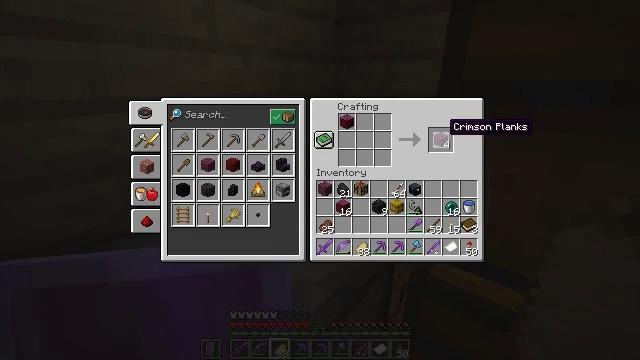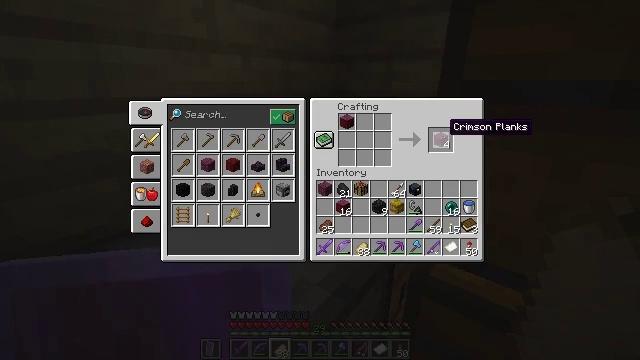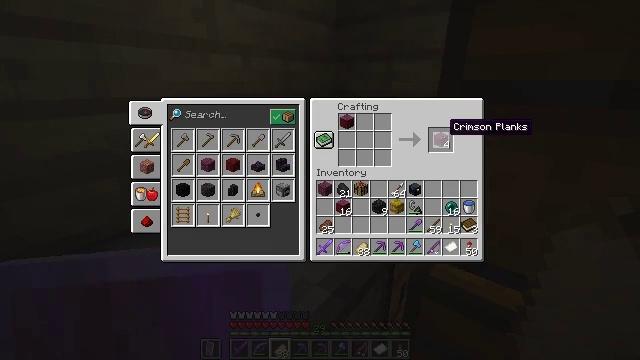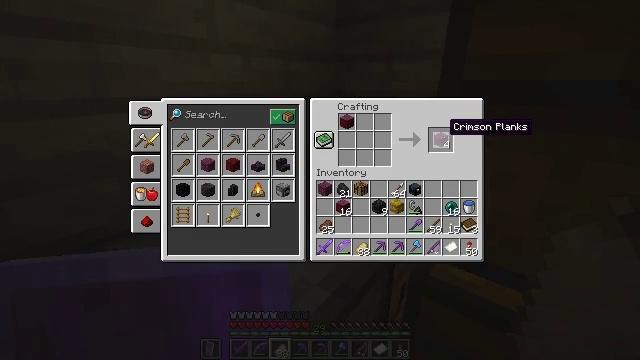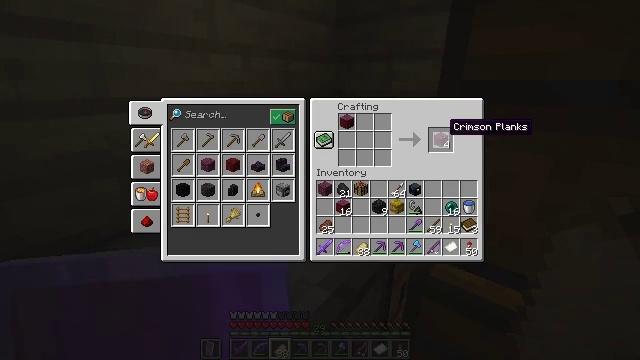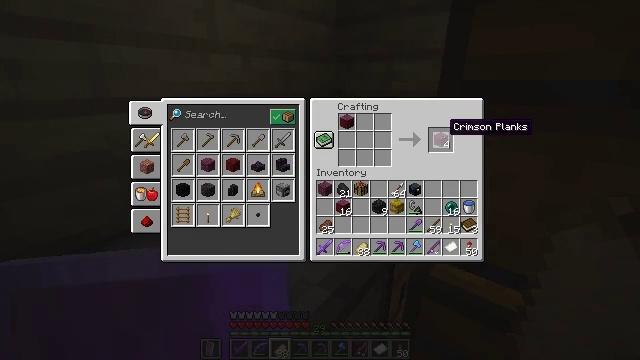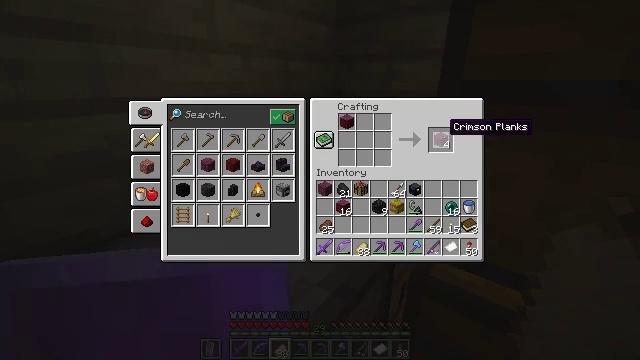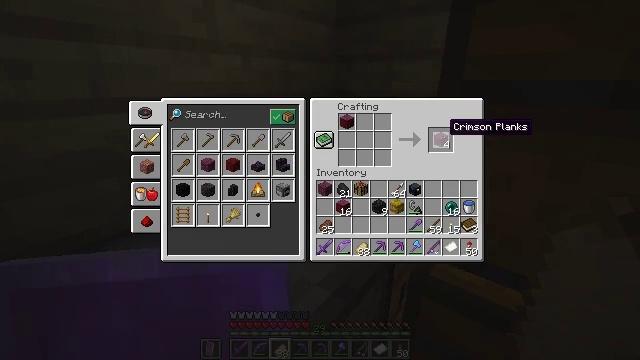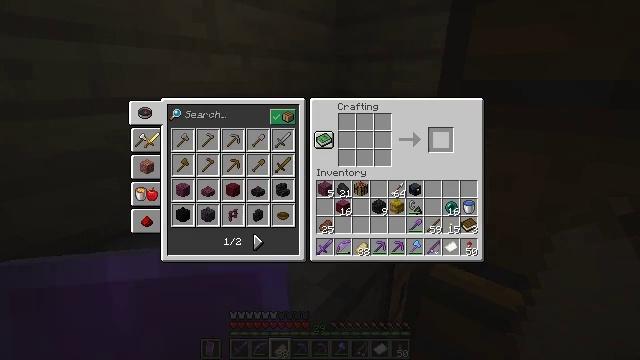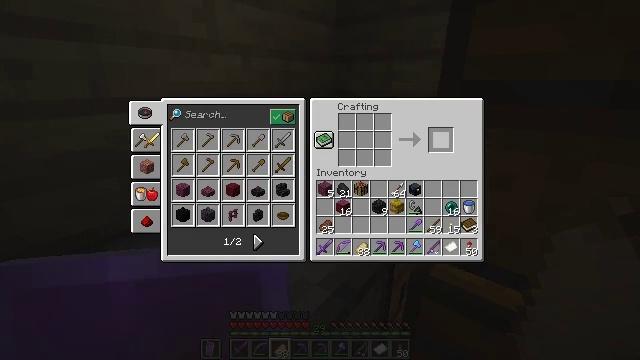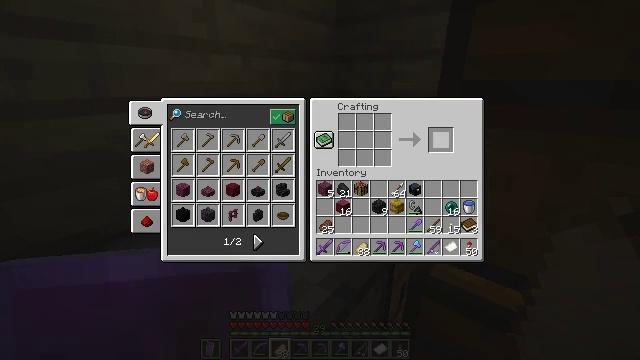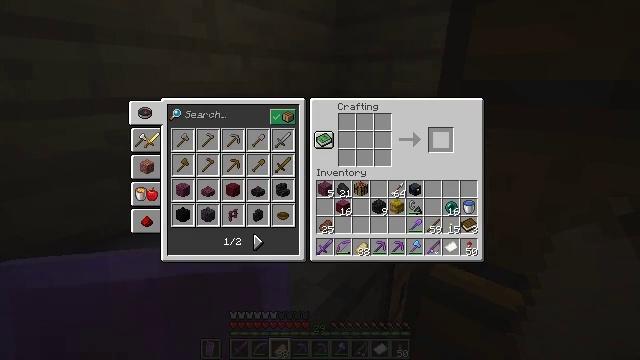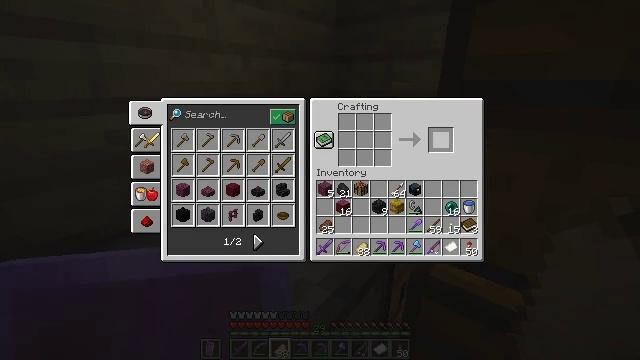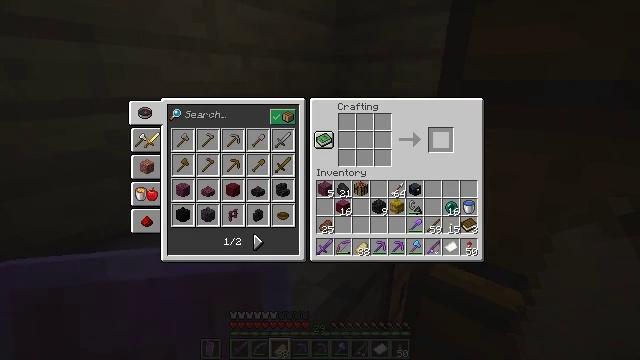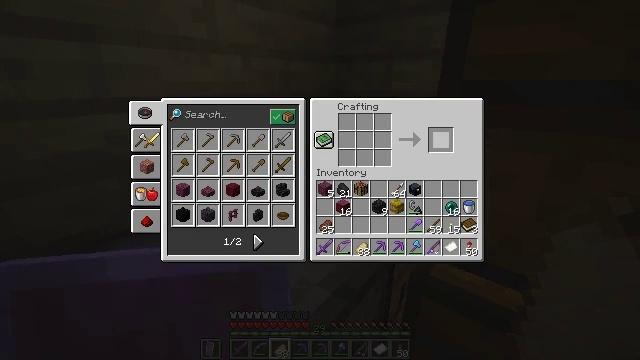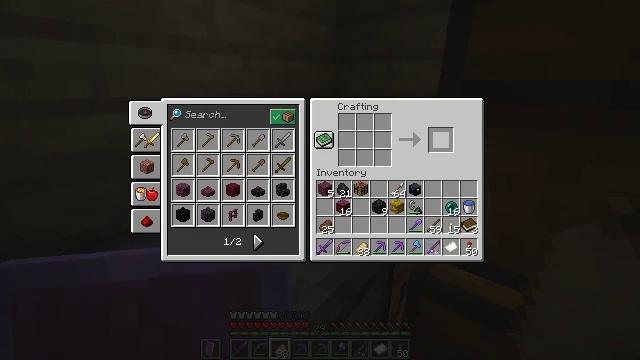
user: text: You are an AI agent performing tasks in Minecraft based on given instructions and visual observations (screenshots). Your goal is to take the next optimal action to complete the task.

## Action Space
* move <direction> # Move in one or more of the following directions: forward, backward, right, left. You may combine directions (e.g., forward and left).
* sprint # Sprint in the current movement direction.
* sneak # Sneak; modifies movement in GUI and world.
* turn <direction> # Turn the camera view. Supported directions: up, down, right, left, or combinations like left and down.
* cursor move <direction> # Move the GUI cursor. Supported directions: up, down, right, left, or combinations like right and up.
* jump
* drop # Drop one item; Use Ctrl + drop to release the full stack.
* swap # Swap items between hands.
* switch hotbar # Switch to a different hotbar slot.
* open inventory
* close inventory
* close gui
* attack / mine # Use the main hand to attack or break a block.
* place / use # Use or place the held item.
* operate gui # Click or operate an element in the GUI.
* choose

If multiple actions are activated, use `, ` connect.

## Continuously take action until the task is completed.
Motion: motion action
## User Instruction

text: Open inventory to craft crimson planks with crimson stems.
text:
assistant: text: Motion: no_op
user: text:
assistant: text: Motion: no_op
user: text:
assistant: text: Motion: no_op
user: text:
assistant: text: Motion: no_op
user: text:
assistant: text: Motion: sneak
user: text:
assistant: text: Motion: sneak
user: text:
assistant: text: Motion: sneak
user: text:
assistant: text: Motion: sneak, attack / mine
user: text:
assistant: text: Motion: sneak, attack / mine
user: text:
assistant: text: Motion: sneak, attack / mine
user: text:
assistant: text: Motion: sneak
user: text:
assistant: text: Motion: sneak
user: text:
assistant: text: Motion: no_op
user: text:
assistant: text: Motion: no_op
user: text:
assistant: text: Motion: no_op
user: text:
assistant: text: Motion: no_op
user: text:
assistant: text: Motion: no_op
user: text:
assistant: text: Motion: turn left
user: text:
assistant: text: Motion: turn left and down
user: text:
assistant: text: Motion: turn left
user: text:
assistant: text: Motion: no_op
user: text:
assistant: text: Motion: turn left and down
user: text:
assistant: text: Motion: turn left and down
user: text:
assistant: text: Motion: turn left
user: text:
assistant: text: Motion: no_op
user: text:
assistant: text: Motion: no_op
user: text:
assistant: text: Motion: no_op
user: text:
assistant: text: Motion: no_op
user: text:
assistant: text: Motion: no_op
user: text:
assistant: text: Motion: no_op